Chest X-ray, AP view. Patient: 36 years old, sex M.
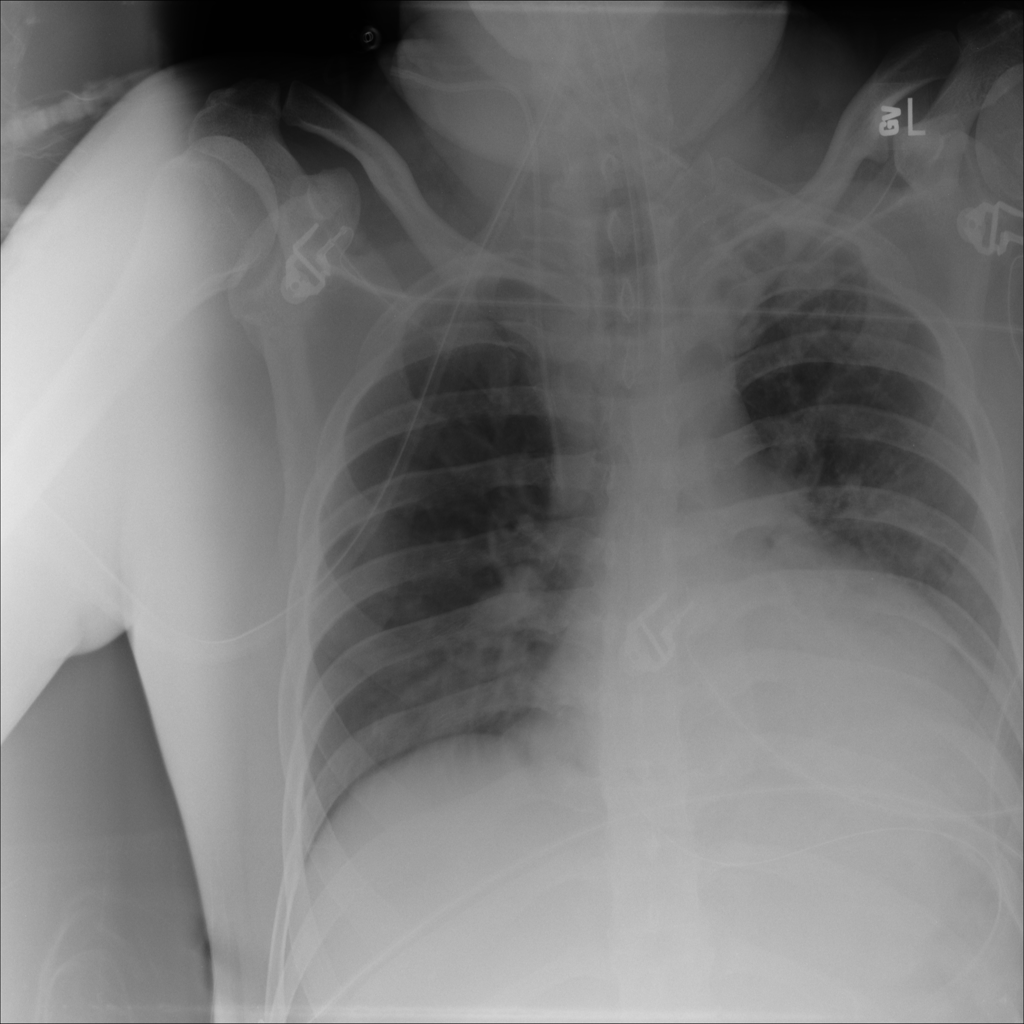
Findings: Infiltration